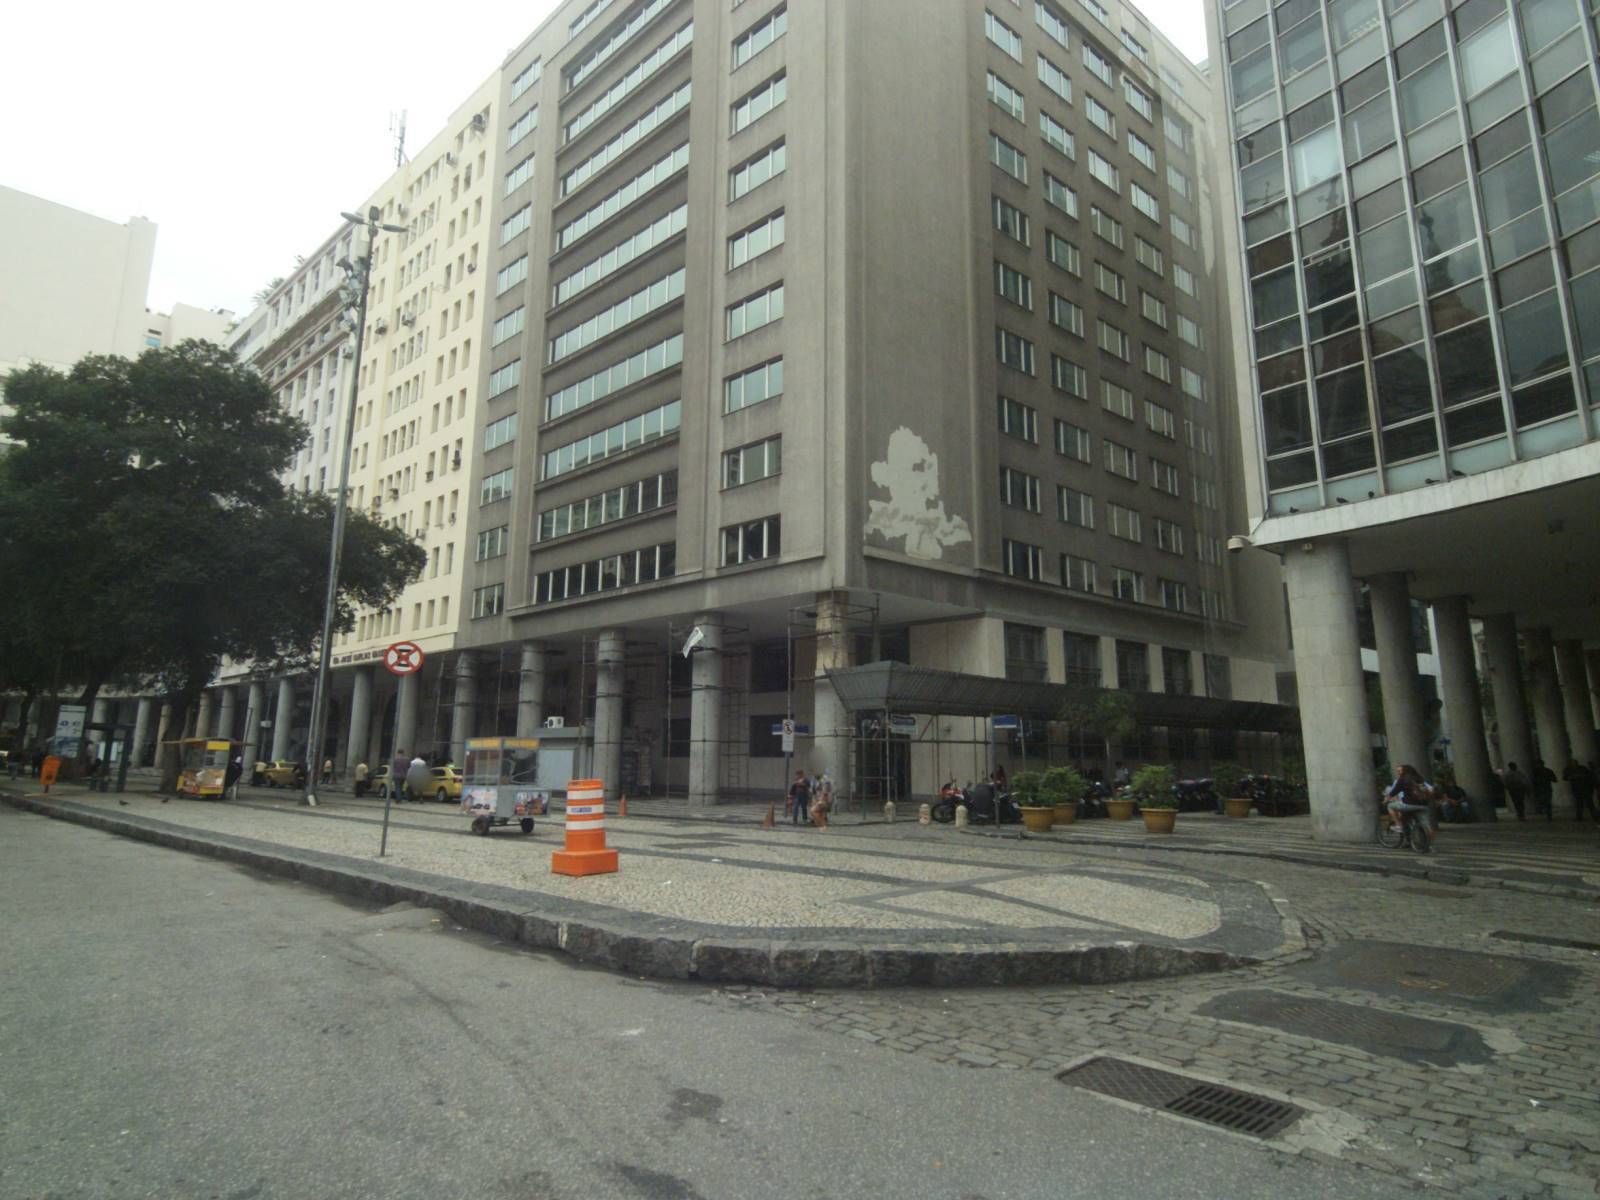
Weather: clear
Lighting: day
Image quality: good
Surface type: walking surface
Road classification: unclassified
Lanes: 4
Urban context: urban centre
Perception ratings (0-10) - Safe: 8.81, Lively: 9.66, Beautiful: 3.51, Boring: 4.76, Depressing: 3.62, Wealthy: 8.75